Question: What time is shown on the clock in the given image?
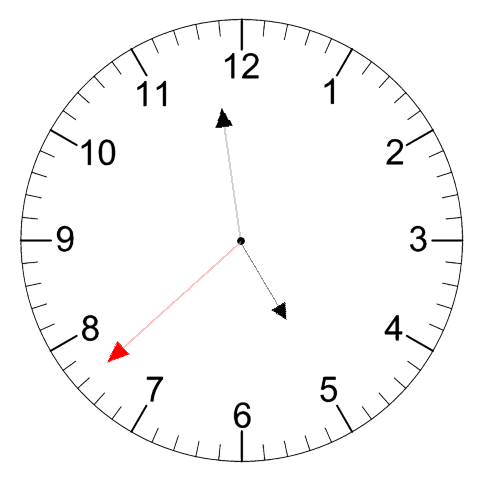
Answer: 04:58:38